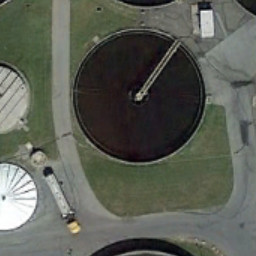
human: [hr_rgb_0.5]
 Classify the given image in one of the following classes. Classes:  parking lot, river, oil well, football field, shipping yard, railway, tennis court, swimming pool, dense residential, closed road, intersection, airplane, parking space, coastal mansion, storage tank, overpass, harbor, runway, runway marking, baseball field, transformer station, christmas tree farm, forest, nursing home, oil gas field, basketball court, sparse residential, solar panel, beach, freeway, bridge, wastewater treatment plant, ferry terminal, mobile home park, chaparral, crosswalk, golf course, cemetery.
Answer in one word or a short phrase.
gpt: wastewater treatment plant